Interaction volume radius: 5 \u00c5
Interaction volume height: 25 \u00c5
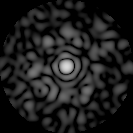
Disorder parameter: 0.875